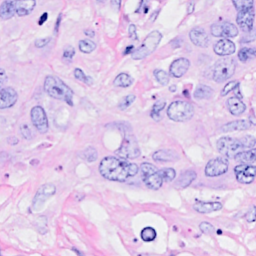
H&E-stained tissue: Breast